Field crop: tomato
Growth stage: 1
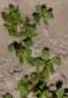
Species: portulaca